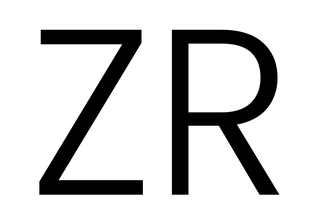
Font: Poppins-Light